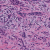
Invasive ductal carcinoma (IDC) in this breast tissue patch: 0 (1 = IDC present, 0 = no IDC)